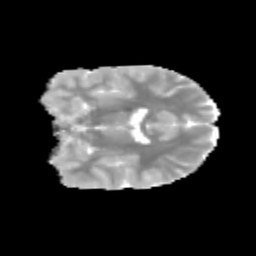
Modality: MD
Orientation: coronal
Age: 10
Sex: female
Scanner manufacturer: siemens
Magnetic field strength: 3 T
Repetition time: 3.8 s
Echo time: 0.07 s